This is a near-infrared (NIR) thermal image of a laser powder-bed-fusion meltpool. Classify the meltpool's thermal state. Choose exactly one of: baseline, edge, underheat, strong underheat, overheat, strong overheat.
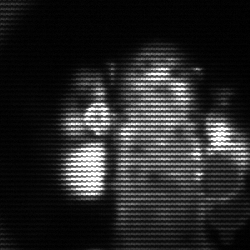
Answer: strong underheat